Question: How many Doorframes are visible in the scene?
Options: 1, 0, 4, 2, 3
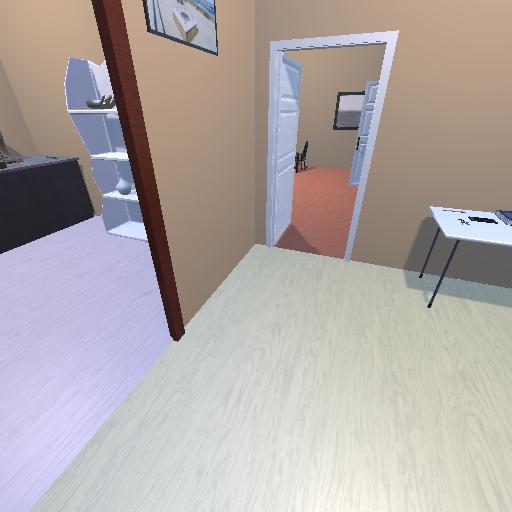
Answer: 1